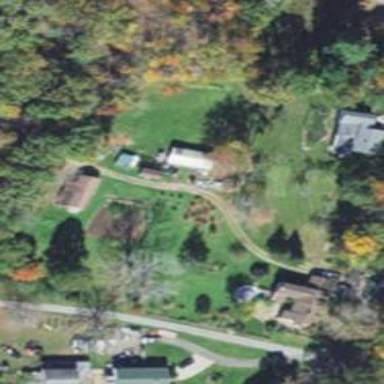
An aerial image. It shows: Driveway.